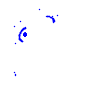
Particle: proton